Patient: sex F, age 70
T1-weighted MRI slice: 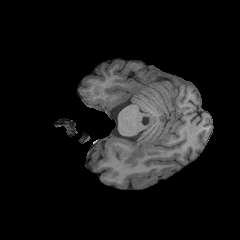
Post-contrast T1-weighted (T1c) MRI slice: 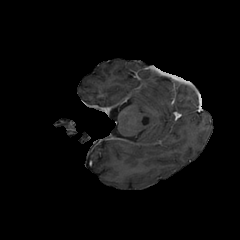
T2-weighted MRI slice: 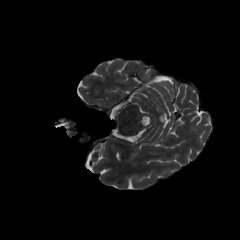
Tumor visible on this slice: no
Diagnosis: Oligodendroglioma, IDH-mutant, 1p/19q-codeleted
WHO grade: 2